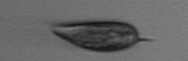
Label: Prorocentrum_triestinum